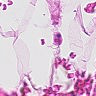
Metastatic tissue present: no